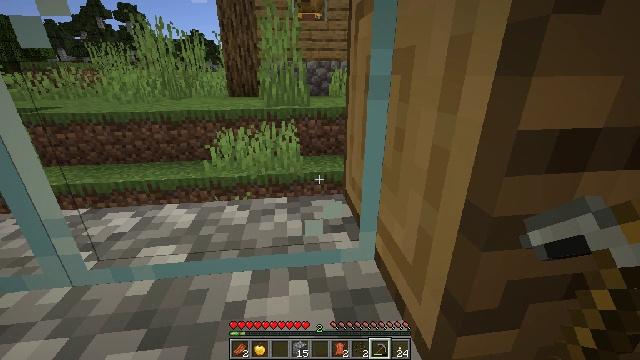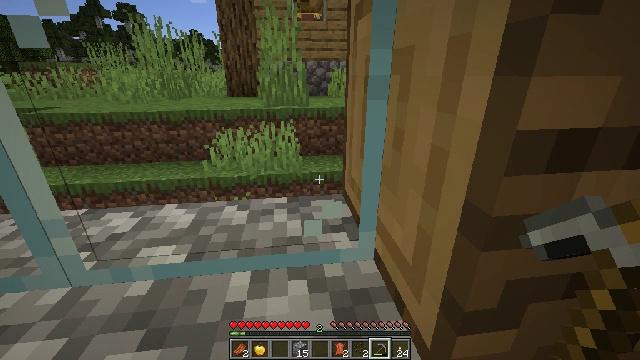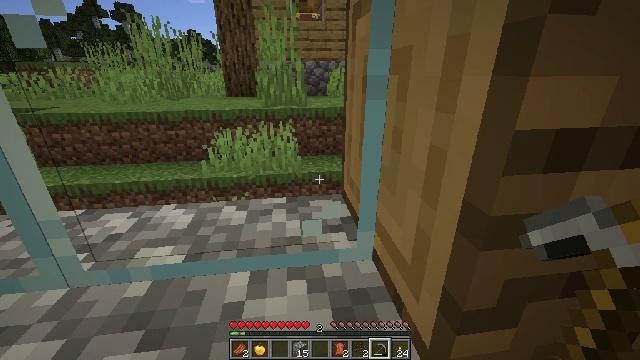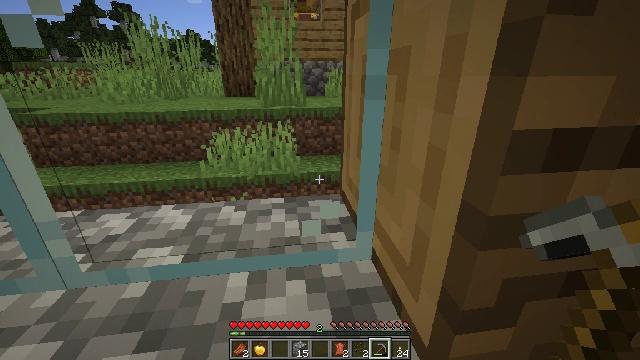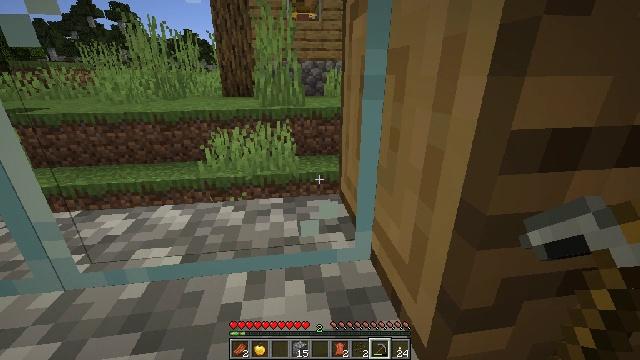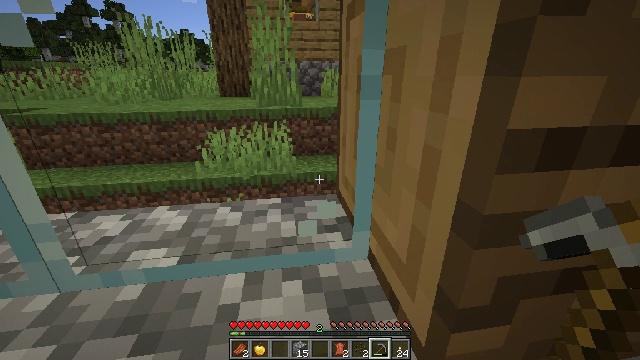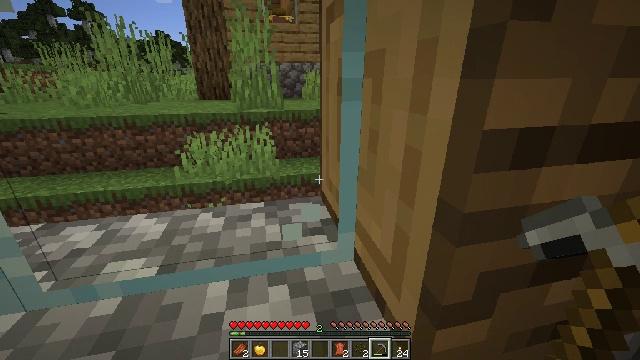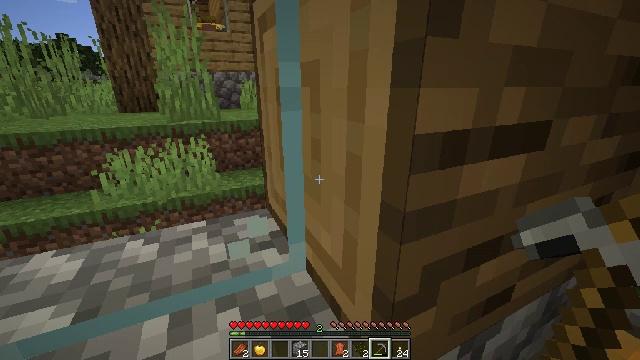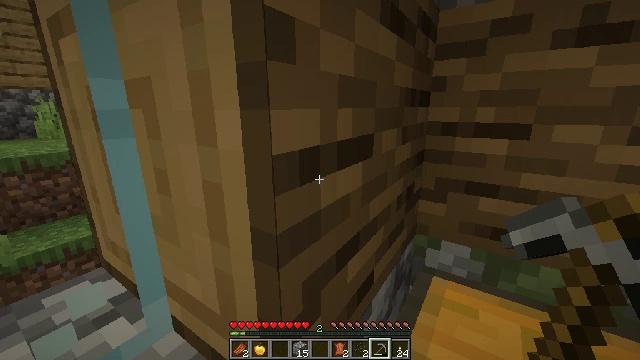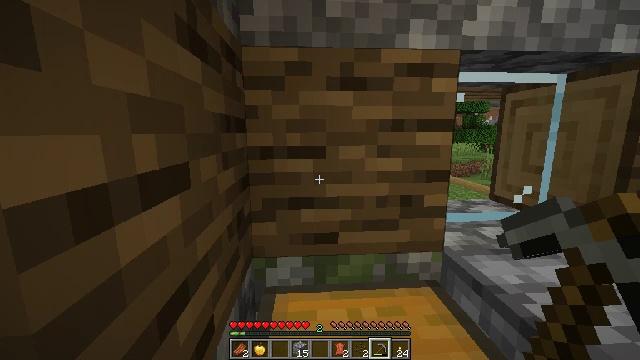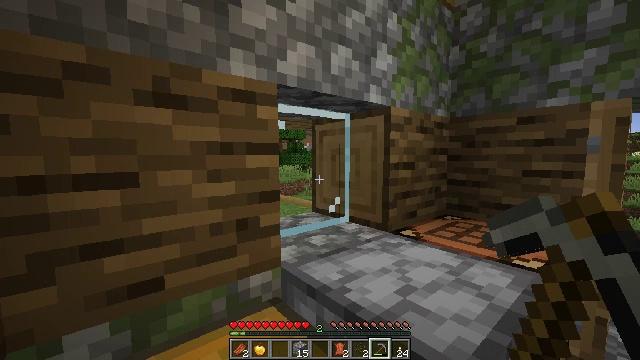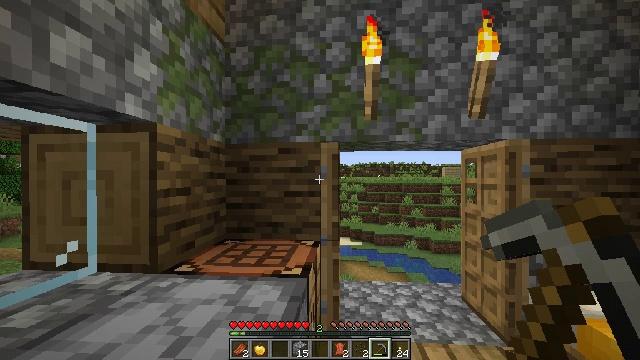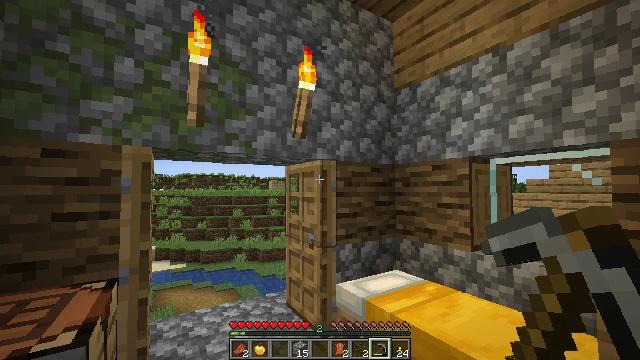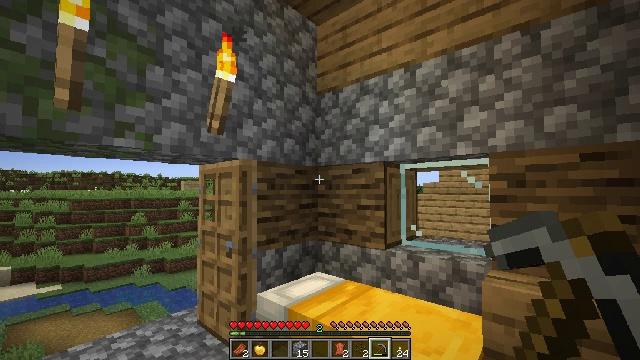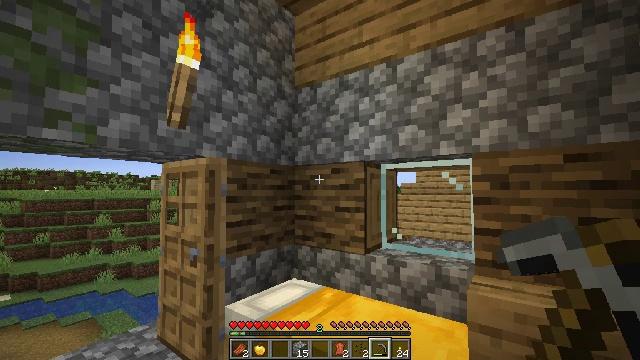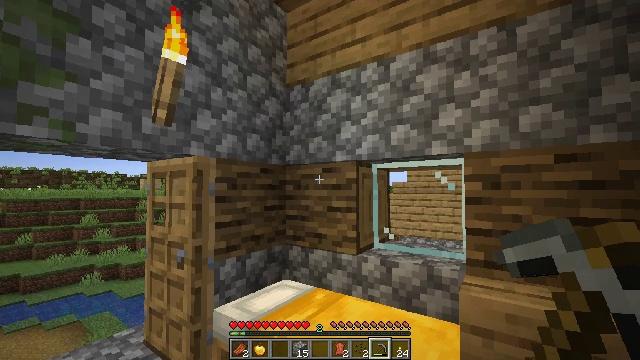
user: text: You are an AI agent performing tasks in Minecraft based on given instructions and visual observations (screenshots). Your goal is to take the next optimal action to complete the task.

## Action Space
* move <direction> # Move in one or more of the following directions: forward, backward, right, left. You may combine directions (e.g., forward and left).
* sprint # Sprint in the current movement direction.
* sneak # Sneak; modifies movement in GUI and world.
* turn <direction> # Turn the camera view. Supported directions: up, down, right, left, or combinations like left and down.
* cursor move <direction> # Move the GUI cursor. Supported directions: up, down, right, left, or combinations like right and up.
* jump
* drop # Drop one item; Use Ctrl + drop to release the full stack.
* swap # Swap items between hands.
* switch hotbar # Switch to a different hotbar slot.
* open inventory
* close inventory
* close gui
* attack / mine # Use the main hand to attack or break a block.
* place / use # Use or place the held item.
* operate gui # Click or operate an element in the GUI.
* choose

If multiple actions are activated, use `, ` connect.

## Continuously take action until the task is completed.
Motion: motion action
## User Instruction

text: Collect oak stairs from a structure.
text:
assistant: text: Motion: move forward
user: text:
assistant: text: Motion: move forward
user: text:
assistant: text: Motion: move forward
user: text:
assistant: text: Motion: move forward
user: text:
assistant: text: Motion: move forward
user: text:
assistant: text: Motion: move forward, turn right
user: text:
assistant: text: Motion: move forward, turn right and up
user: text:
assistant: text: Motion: move forward, turn right and up
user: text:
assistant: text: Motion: move forward, turn right and up
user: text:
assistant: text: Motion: move forward, turn right and up
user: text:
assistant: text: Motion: move forward, turn right and up
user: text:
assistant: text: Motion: move forward, turn right and up
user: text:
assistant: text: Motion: move forward, turn right
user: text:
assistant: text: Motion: move forward, turn right
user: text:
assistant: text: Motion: move forward, turn right
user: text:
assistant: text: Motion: move forward
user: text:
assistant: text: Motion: move forward
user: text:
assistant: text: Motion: move forward
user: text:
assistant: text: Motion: move forward, turn down
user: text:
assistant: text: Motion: move forward, turn left and down
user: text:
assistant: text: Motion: move forward, turn left and down
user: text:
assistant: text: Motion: move forward, turn left and down
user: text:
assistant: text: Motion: move forward, turn left and down
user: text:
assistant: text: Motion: move forward, turn left and down
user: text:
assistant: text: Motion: move forward, turn left and down
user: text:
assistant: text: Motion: move forward, turn left
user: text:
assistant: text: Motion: move forward
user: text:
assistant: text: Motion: move forward, turn left
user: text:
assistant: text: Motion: move forward, turn left and down
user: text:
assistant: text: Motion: move forward, turn left and down